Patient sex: M
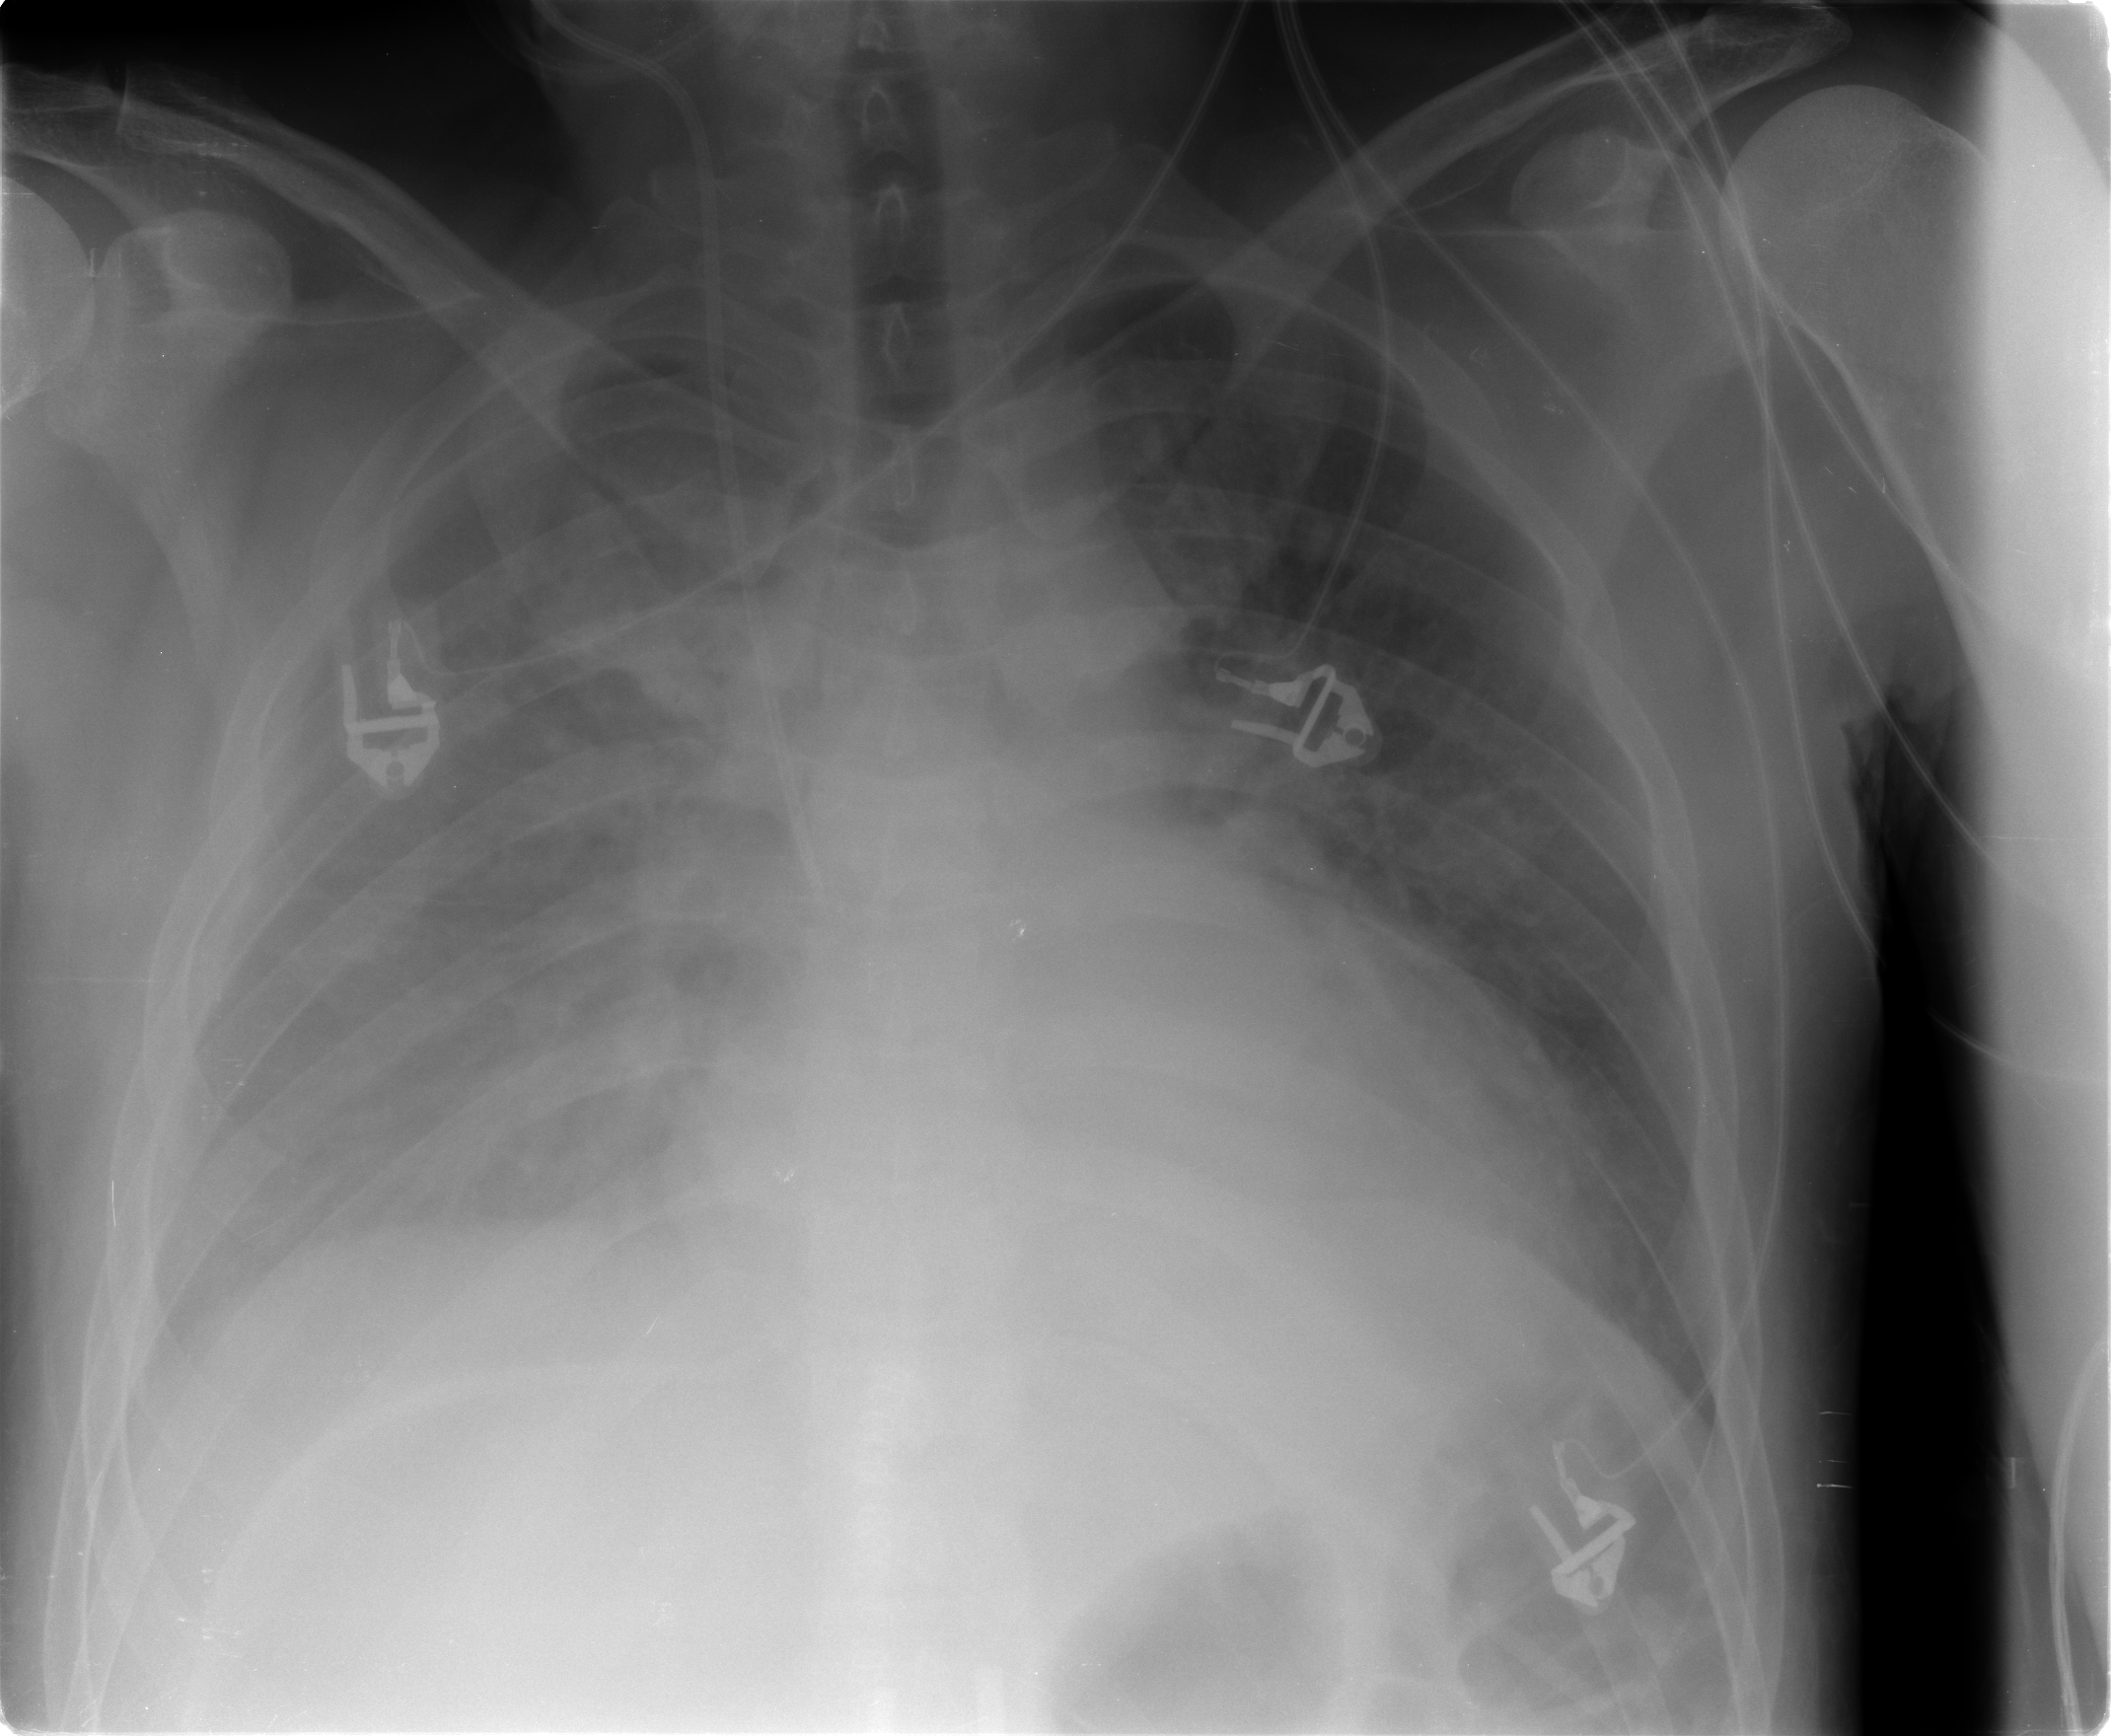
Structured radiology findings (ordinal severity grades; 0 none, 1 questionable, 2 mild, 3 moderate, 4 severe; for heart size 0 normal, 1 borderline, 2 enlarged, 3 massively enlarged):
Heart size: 1
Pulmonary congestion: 2
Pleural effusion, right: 3
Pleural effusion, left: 1
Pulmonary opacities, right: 1
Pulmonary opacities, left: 0
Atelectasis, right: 3
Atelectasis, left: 2